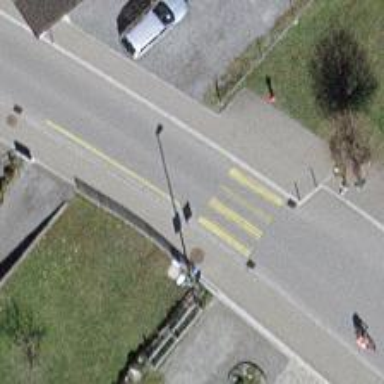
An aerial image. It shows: Marked zebra crossing with traffic choker.